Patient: sex F, age 26
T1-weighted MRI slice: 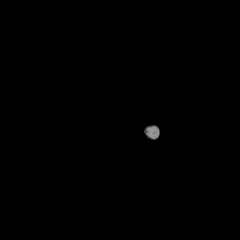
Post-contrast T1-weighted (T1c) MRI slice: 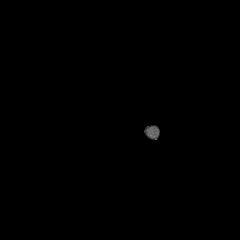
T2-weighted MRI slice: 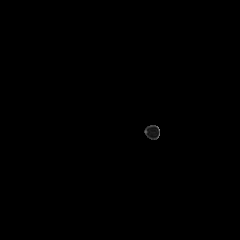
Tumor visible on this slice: no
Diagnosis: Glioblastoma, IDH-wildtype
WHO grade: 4